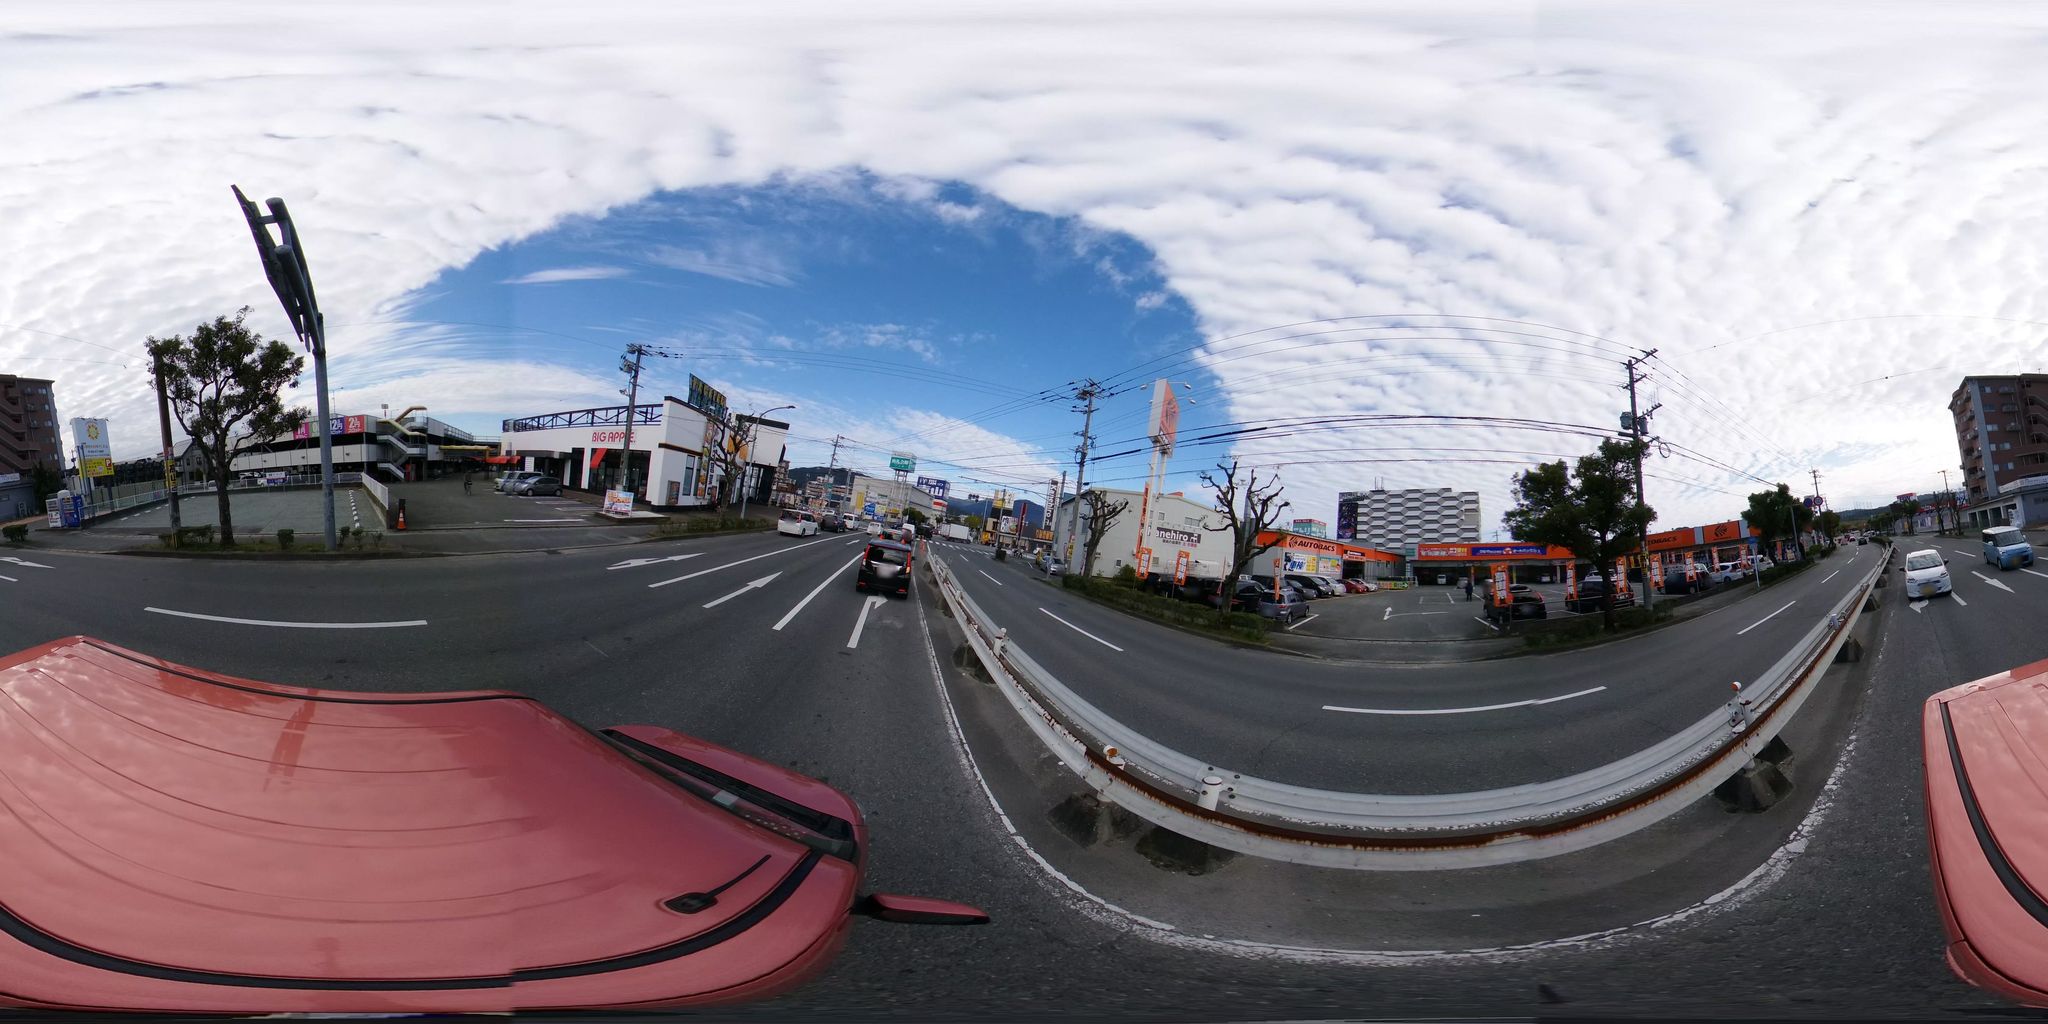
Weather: clear
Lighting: day
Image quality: slightly poor
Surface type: cycling surface
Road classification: secondary
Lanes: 2.0
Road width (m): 5.0
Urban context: urban centre
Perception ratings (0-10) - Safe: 0.76, Lively: 7.65, Beautiful: 4.87, Boring: 2.12, Depressing: 4.8, Wealthy: 1.79